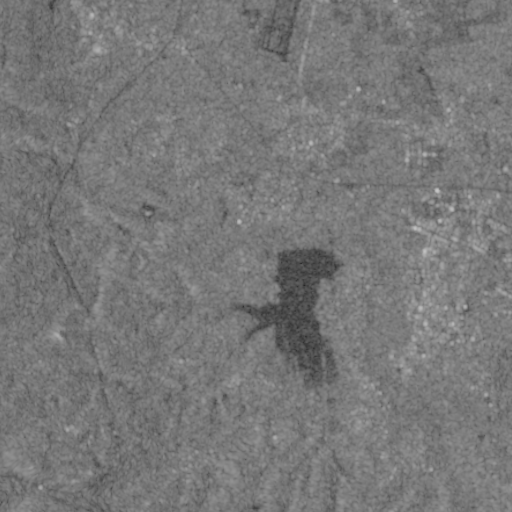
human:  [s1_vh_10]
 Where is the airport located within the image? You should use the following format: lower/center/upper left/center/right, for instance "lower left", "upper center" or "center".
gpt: The airport is located in the upper right of the image.
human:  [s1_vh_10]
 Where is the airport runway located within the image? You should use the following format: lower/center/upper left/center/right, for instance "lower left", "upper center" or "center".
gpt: The airport runway is located in the upper right of the image.
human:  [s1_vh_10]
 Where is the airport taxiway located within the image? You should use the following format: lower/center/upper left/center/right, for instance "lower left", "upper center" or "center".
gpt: The airport taxiway is located in the upper center of the image.
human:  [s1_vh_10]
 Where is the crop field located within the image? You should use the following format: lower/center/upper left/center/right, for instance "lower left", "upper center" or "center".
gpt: The crop field is located in the upper right of the image.
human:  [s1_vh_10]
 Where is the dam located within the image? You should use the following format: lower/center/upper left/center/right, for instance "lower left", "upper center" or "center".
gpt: The dam is located in the center right of the image.
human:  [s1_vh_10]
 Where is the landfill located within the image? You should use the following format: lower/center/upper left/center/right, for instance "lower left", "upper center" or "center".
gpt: There is no landfill in the image.

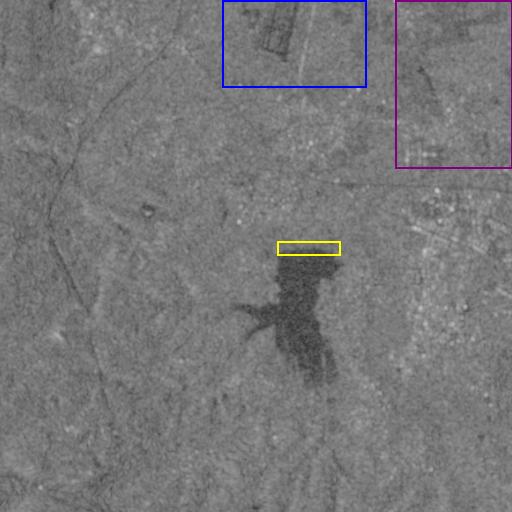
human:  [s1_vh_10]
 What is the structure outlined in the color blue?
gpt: The structure outlined in blue is an airport.
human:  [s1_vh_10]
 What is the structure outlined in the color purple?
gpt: The structure outlined in purple is a crop field.
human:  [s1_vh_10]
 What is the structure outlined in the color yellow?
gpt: The structure outlined in yellow is a dam.
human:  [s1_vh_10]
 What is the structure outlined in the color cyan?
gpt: There is no cyan outline.